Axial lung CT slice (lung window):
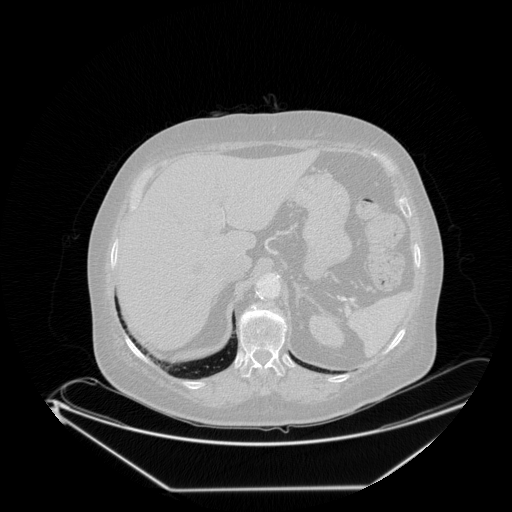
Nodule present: no